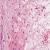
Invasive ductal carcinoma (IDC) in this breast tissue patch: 0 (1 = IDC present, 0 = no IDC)